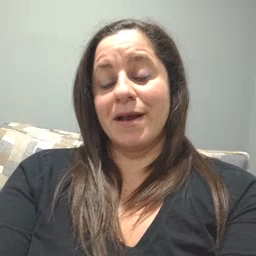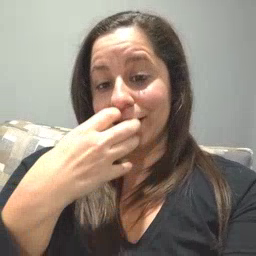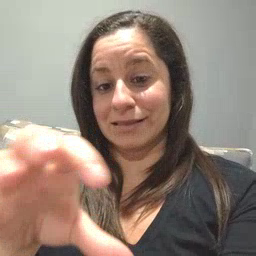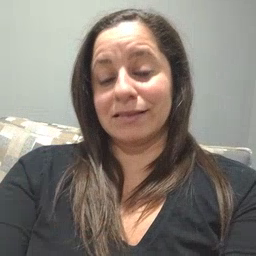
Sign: hot